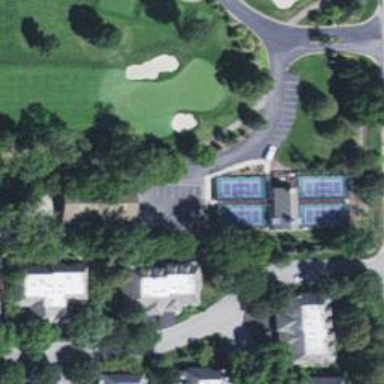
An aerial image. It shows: Golf cartpath that is also road path.